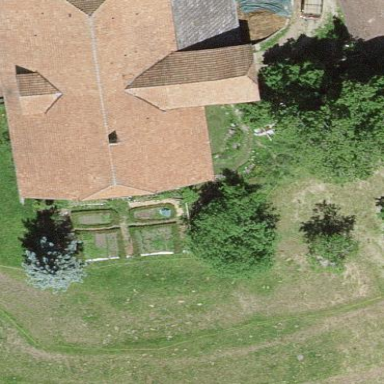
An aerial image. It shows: Farm building.